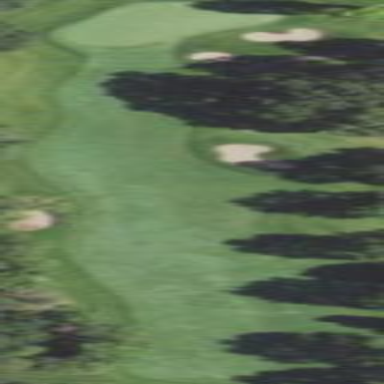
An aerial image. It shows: Golf fairway surrounded by grass.